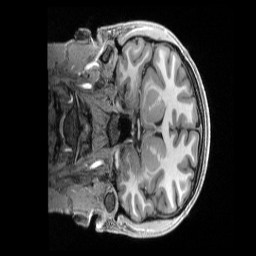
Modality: T1w
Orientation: coronal
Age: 18
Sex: male
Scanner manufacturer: siemens
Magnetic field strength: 3 T
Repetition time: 2.5 s
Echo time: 0.00296 s